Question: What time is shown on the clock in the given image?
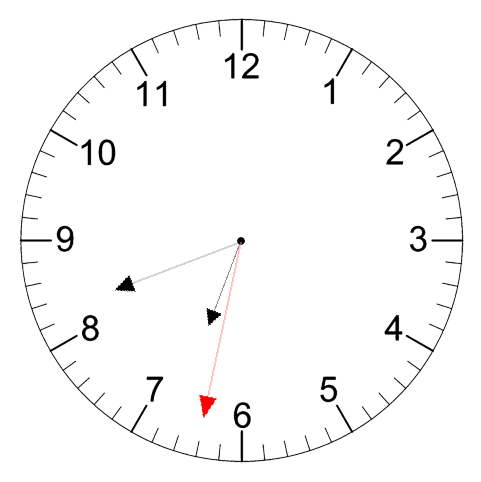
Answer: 06:41:32